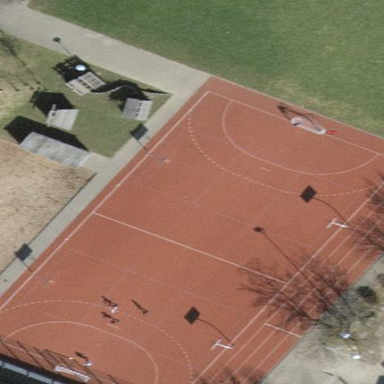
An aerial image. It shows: Multi-sport pitch for leisure activities.